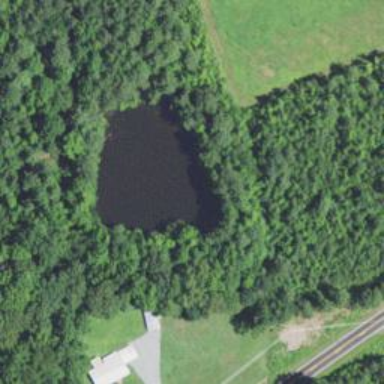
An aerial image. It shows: Pond surrounded by natural water.